Question: I tried to implement a 'DatePicker'-like behaviour using only 'TextView', 'EditText' and 'ImageView'. You can see the result on the folloing picture:

The reason why i did that is simple: I cant style a regular 'DatePicker' to look like that one on the picture above. I now have the look that i want and i also implemented a kind of scrolling but there are some problems left. For example we are taking the first year of the first date shown on the picture. There you can see an up arrow ('ImageView'), the year ('EditText') and an down arrow ('ImageView') and they are all nested inside a vertical 'LinearLayout'.
I now added a gesture recognizer to each of these layouts:
'''
public class MyClass extends DialogFragment implements OnTouchListener, OnGestureListener {
...
private GestureDetector gestureDetector = null;
...
@Override
public void onCreate(Bundle savedInstanceState) {
super.onCreate(savedInstanceState);
this.setRetainInstance(true);
this.gestureDetector = new GestureDetector(this.getActivity(), this);
}
...
@Override
public Dialog onCreateDialog(Bundle savedInstanceState) {
...
this.layoutFromDay = (LinearLayout) view.findViewById(R.id.date_selection_layout_from_day);
this.layoutFromDay.setOnTouchListener(this);
this.layoutFromMonth = (LinearLayout) view.findViewById(R.id.date_selection_layout_from_month);
this.layoutFromMonth.setOnTouchListener(this);
this.layoutFromYear = (LinearLayout) view.findViewById(R.id.date_selection_layout_from_year);
this.layoutFromYear.setOnTouchListener(this);
this.layoutToDay = (LinearLayout) view.findViewById(R.id.date_selection_layout_to_day);
this.layoutToDay.setOnTouchListener(this);
this.layoutToMonth = (LinearLayout) view.findViewById(R.id.date_selection_layout_to_month);
this.layoutToMonth.setOnTouchListener(this);
this.layoutToYear = (LinearLayout) view.findViewById(R.id.date_selection_layout_to_year);
this.layoutToYear.setOnTouchListener(this);
...
}
...
@SuppressLint("ClickableViewAccessibility")
@Override
public boolean onTouch(View view, MotionEvent motionEvent) {
motionEvent.setSource(view.getId());
return this.gestureDetector.onTouchEvent(motionEvent);
}
...
@Override
public boolean onDown(MotionEvent motionEvent) {
return true;
}
@Override
public boolean onFling(MotionEvent motionEvent1, MotionEvent motionEvent2, float distanceX, float distanceY) {
return true;
}
@Override
public void onLongPress(MotionEvent motionEvent) {
return;
}
@Override
public boolean onScroll(MotionEvent motionEvent1, MotionEvent motionEvent2, float velocityX, float velocityY) {
LinearLayout sourceView = this.getSourceView(motionEvent1.getSource());
Log.v("DataSelectionDialogFragment", "OnScroll Called");
if(sourceView != null) {
Log.v("DataSelectionDialogFragment", "SouceView not null");
if(motionEvent1.getY() > motionEvent2.getY() && velocityY > 10) {
Log.v("DataSelectionDialogFragment", "Scroll Up");
if(sourceView.equals(this.layoutFromDay)) {
int currentValue = Integer.parseInt(this.editTextFromDay.getText().toString());
if(currentValue < 31) {
this.editTextFromDay.setText("" + ++currentValue);
}
} else if(sourceView.equals(layoutToDay)) {
int currentValue = Integer.parseInt(this.editTextToDay.getText().toString());
if(currentValue < 31) {
this.editTextToDay.setText("" + ++currentValue);
}
} else if(sourceView.equals(layoutFromMonth)) {
int currentValue = Integer.parseInt(this.editTextFromMonth.getText().toString());
if(currentValue < 12) {
this.editTextFromMonth.setText("" + ++currentValue);
}
} else if(sourceView.equals(layoutToMonth)) {
int currentValue = Integer.parseInt(this.editTextToMonth.getText().toString());
if(currentValue < 12) {
this.editTextToMonth.setText("" + ++currentValue);
}
} else if(sourceView.equals(layoutFromYear)) {
int currentValue = Integer.parseInt(this.editTextFromYear.getText().toString());
this.editTextFromYear.setText("" + ++currentValue);
} else if(sourceView.equals(layoutToYear)) {
int currentValue = Integer.parseInt(this.editTextToYear.getText().toString());
this.editTextToYear.setText("" + ++currentValue);
}
} else if(motionEvent1.getY() < motionEvent2.getY() && velocityY < 10) {
Log.v("DataSelectionDialogFragment", "Scroll Down");
if(sourceView.equals(this.layoutFromDay)) {
int currentValue = Integer.parseInt(this.editTextFromDay.getText().toString());
if(currentValue > 1) {
this.editTextFromDay.setText("" + --currentValue);
}
} else if(sourceView.equals(layoutToDay)) {
int currentValue = Integer.parseInt(this.editTextToDay.getText().toString());
if(currentValue > 1) {
this.editTextToDay.setText("" + --currentValue);
}
} else if(sourceView.equals(layoutFromMonth)) {
int currentValue = Integer.parseInt(this.editTextFromMonth.getText().toString());
if(currentValue > 1) {
this.editTextFromMonth.setText("" + --currentValue);
}
} else if(sourceView.equals(layoutToMonth)) {
int currentValue = Integer.parseInt(this.editTextToMonth.getText().toString());
if(currentValue > 1) {
this.editTextToMonth.setText("" + --currentValue);
}
} else if(sourceView.equals(layoutFromYear)) {
int currentValue = Integer.parseInt(this.editTextFromYear.getText().toString());
if(currentValue > 1970) {
this.editTextFromYear.setText("" + --currentValue);
}
} else if(sourceView.equals(layoutToYear)) {
int currentValue = Integer.parseInt(this.editTextToYear.getText().toString());
if(currentValue > 1970) {
this.editTextToYear.setText("" + --currentValue);
}
}
}
}
return true;
}
@Override
public void onShowPress(MotionEvent motionEvent) {
return;
}
@Override
public boolean onSingleTapUp(MotionEvent motionEvent) {
return true;
}
...
private LinearLayout getSourceView(int source) {
switch(source) {
case R.id.date_selection_layout_from_day:
return this.layoutFromDay;
case R.id.date_selection_layout_from_month:
return this.layoutFromMonth;
case R.id.date_selection_layout_from_year:
return this.layoutFromYear;
case R.id.date_selection_layout_to_day:
return this.layoutToDay;
case R.id.date_selection_layout_to_month:
return this.layoutToMonth;
case R.id.date_selection_layout_to_year:
return this.layoutToYear;
}
return null;
}
}
'''
So as you can see i add a 'OnTouchListener' to each 'LinearLayout'. In the 'onTouch' method i save the id of the source layout into the 'MotionEvent'.
In my 'onScroll' method i can now find out which of my 'LinearLayout''s was the source of the scroll event. Comparing the Y-Values of the first and the second 'MotionEvent''s i can now decide if it was a scroll down or a scroll up and can change the values in my 'EditText''s.
The scrolling is working... but... not always. It is hard to explain, sometimes i scroll for 10 seconds or longer and nothing happens and sometimes the scrolling happens just instantly. I could not find any pattern for when it works and when it does not work so i have to ask for help here. I guess i have already done a quite good work and there is just an inch missing to reach my goal.
I hope someone can help me with that problem.
I was able to break down the code to make it easier to understand. Take the following Layout:
'''
<ScrollView xmlns:android="http://schemas.android.com/apk/res/android"
xmlns:tools="http://schemas.android.com/tools"
android:layout_width="match_parent"
android:layout_height="match_parent"
android:layout_gravity="center"
android:fillViewport="true"
android:gravity="center" >
<LinearLayout
android:id="@+id/date_selection_layout_from_day"
android:layout_width="match_parent"
android:layout_height="wrap_content"
android:layout_gravity="center"
android:gravity="center"
android:orientation="vertical" >
<EditText
android:id="@+id/date_selection_edittext_from_day"
android:layout_width="100dp"
android:layout_height="50dp"
android:layout_gravity="center"
android:background="@drawable/custom_background"
android:gravity="center"
android:inputType="number"
android:maxLines="1"
android:nextFocusDown="@+id/date_selection_edittext_from_month"
android:paddingBottom="5dp"
android:paddingTop="5dp"
android:singleLine="true"
android:textColor="@color/textcolorprimary"
android:textSize="20sp" />
</LinearLayout>
</ScrollView>
'''
When i set the 'OnTouchListener' to be on my 'EditText':
'''
this.editTextFromDay = (EditText) view.findViewById(R.id.date_selection_edittext_from_day);
this.editTextFromDay.setOnTouchListener(this);
'''
Everything works like a charm but when i set it to the layout instead:
'''
this.layoutFromDay = (LinearLayout) view.findViewById(R.id.date_selection_layout_from_day);
this.layoutFromDay.setOnTouchListener(this);
this.editTextFromDay = (EditText) view.findViewById(R.id.date_selection_edittext_from_day);
this.editTextFromDay.setEnabled(false);
'''
The OnTouch is never reacting when i scroll over the 'EditText'. That means the 'EditText' is consuming the 'OnTouch' even when its disabled. So my question has changed now to: How can i let my child-views ignore the touch events and redirect them to my parent layout? I want all touch events inside the layout to be called from the layout and not from its child views.
I cant use 'onInterceptTouchEvent(MotionEvent ev)' because my code is in a
'DialogFragment' from the support package.
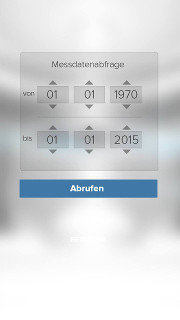
Answer: I've a suggestion for you, which may sound like a workaround but which will let you achieve your goal.
Inject a raw 'View' on top of all other elements in your current hierarchy. This 'View' will be your .
'''
<!-- Other XML childs here -->
<View
android:id="@+id/touch_layer"
android:clickable="true"
android:layout_width="match_parent"
android:layout_height="match_parent" />
'''
Get a reference to the and attach a custom <URL>
'''
touchLayer.setOnTouchListener(new OverlayTouchListener());
'''
Define your custom implementing 'OnTouchListener'. Now, this is the critical part in which you have to establish what to do with your 'MotionEvent' while avoiding to let it "passes" when is not needed by returning in the 'onTouch()' method (this logic is up to you :P ). In this way, you can avoid that some 'View' consumes the event, because you are on top of everyone else!
The key point here is to figure out . For this reason I post the following method to check if a 'MotionEvent' intercepts a 'View' with some tolerance (it can be used easly inside the 'onTouch()' ):
'''
/**
* Useful mathod to detemines if a touchevent can be relevant for the provided view
* @param ev
* @param view
* @param boundingBoxTolerance >= 1 means higher tap-tolerance (bigger bounding-box). Values < 1.0 are handled like 1.0f
* @return
*/
private boolean intercept(MotionEvent ev, View view, float boundingBoxTolerance){
if( view == null )
return false;
if(boundingBoxTolerance < 1.0f){
boundingBoxTolerance = 1.0f;
}
try{
if(ev != null && view != null){
int coords[] = new int[2];
view.getLocationOnScreen( coords );
if(ev.getX() >= ((float)coords[0]) / boundingBoxTolerance && ev.getX() <= coords[0] + ((float)view.getWidth())*boundingBoxTolerance){
if(ev.getY() >= ((float)coords[1]) / boundingBoxTolerance && ev.getY() <= coords[1] + ((float)view.getHeight())*boundingBoxTolerance)
return true;
}
}
}
catch(Exception e){
//exception
}
return false;
}
'''
The parameter is useful because you can tune the precision necessary for a particular gesture over a 'View'.
So, what do you have to do? you just have to implement the 'onTouch()' method accordingly to your logic, just remember to return when you don't want to let the 'MotionEvent' passes through.